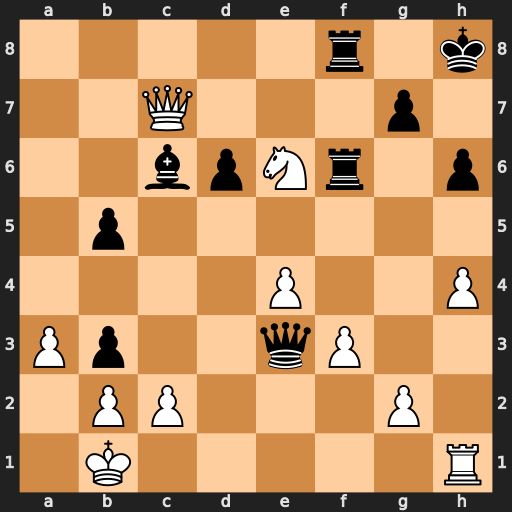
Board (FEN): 5r1k/2Q3p1/2bpNr1p/1p6/4P2P/Pp2qP2/1PP3P1/1K5R
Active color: w
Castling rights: -
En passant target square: -
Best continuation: Qxg7#